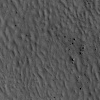
Atmospheric dust classification: not_dusty